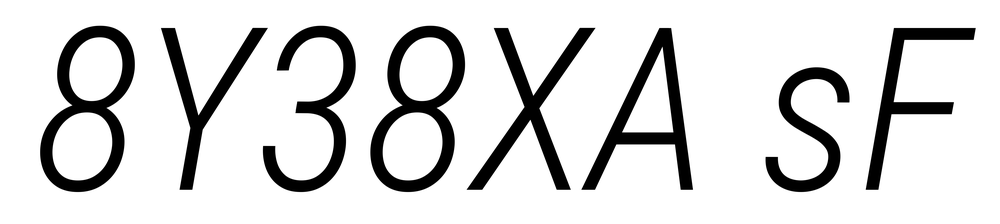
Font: Roboto-Italic_Condensed_Light_Italic